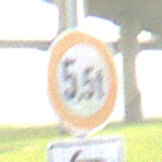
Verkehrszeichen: TatsaechlicheMasse
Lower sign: RichtungsangabeDurchPfeile2
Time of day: SunriseSunset
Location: Outdoor (Suburban)
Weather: PartlyCloudy
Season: NotSpecified
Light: Natural